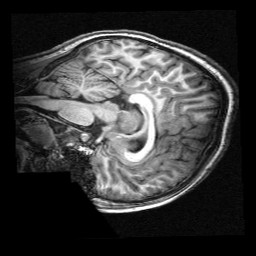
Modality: T1w
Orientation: sagittal
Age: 10
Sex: female
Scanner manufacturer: siemens
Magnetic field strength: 3 T
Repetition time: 2.3 s
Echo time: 0.00336 s